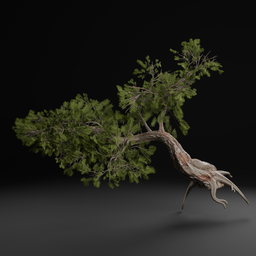
Label: nature